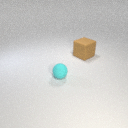
small cyan rubber sphere to the left of large brown rubber cube